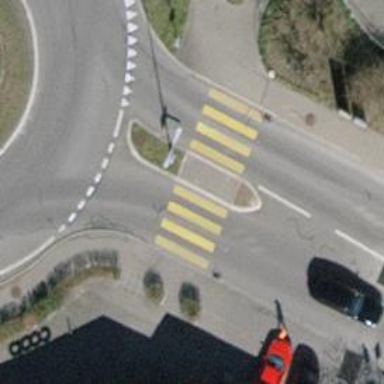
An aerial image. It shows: Marked crossing with pedestrian island.